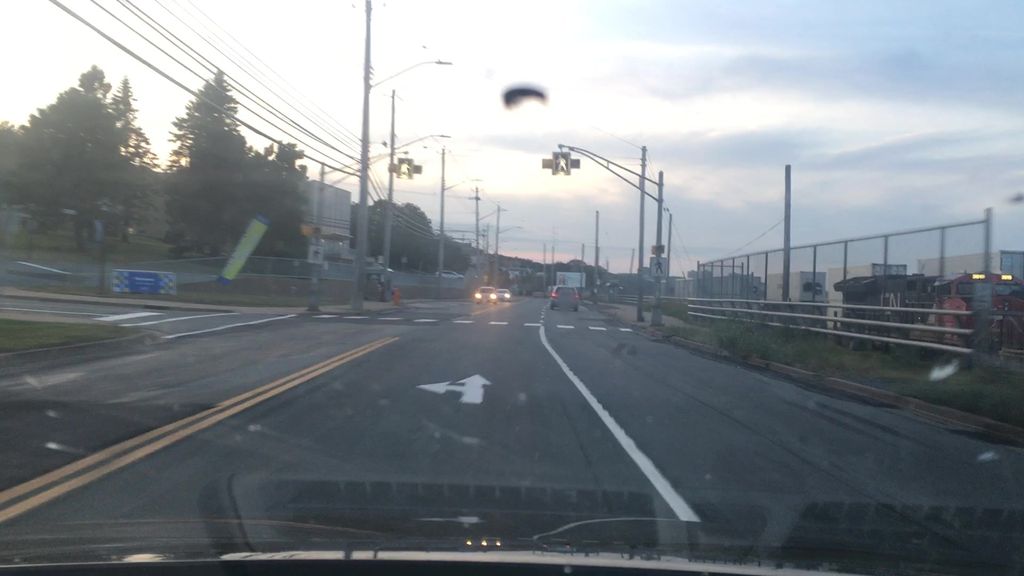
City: halifax